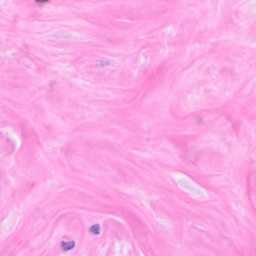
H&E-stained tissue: Breast